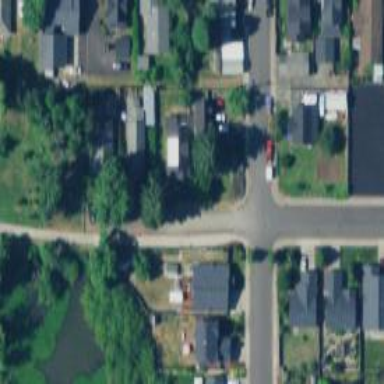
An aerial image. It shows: Residential road with asphalt surface. Sidewalk is present on the left side.